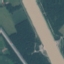
Label: River